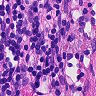
Metastatic tissue present: no